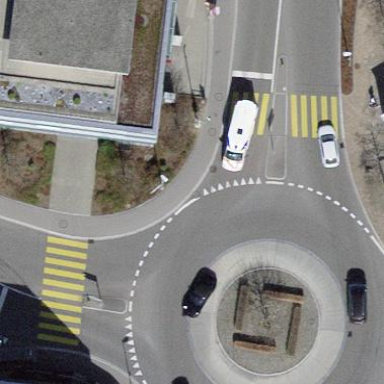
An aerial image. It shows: Tertiary road with asphalt surface leading to roundabout junction.